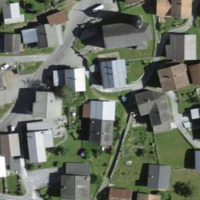
EUNIS habitat code: 54
Species observed at this site:
Echinops sphaerocephalus
Salvia pratensis